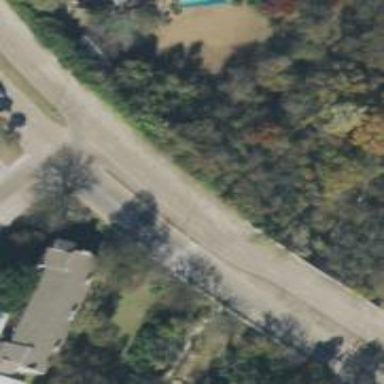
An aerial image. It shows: Secondary road.